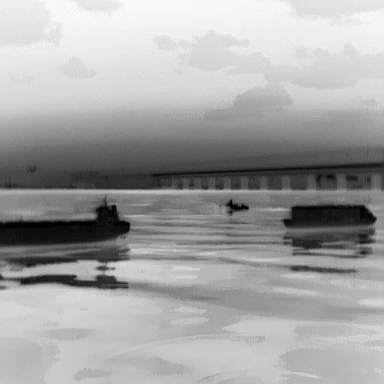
There is a warship in the infrared image.